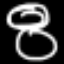
Label: angel